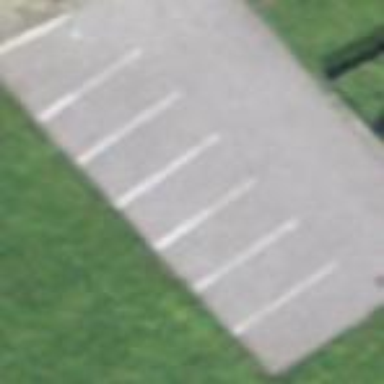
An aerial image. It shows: Parking area.